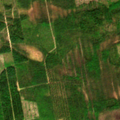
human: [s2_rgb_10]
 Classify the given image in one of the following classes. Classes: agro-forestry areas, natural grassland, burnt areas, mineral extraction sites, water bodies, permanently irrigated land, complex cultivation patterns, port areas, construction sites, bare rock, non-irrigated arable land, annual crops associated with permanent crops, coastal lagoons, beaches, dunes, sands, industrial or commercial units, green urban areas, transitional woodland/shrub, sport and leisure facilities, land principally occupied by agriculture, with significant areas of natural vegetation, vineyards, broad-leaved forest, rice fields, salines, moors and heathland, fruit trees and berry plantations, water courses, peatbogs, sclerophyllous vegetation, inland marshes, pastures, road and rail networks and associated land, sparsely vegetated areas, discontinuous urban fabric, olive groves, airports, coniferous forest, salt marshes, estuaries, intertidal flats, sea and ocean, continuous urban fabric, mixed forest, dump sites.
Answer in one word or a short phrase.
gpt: coniferous forest, mixed forest, transitional woodland/shrub